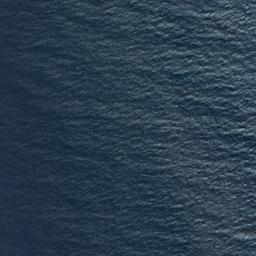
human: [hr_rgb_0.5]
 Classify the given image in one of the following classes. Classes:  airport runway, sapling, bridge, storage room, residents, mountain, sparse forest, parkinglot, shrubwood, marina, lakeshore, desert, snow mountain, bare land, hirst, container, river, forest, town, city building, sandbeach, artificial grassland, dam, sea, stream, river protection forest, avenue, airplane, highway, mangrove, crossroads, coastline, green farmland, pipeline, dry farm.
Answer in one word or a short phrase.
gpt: sea